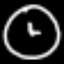
Label: clock